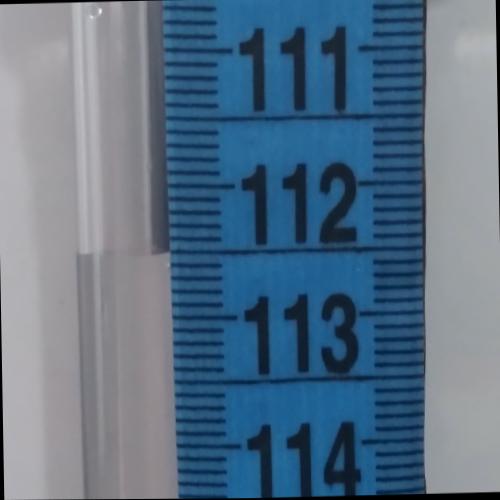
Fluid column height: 112.5 cm